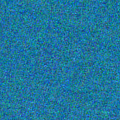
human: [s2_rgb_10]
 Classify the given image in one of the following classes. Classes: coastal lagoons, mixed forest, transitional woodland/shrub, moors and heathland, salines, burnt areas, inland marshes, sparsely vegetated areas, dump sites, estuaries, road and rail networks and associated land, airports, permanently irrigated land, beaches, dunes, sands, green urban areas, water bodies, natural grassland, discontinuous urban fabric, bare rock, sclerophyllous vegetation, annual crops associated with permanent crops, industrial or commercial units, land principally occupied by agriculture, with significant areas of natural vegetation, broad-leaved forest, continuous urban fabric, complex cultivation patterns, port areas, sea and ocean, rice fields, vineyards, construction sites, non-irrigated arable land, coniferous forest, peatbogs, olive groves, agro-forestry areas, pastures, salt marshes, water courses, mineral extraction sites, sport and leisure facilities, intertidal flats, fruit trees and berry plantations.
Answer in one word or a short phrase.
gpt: sea and ocean